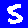
Digit: 5